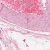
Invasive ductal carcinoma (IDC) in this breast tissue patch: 0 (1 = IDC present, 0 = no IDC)